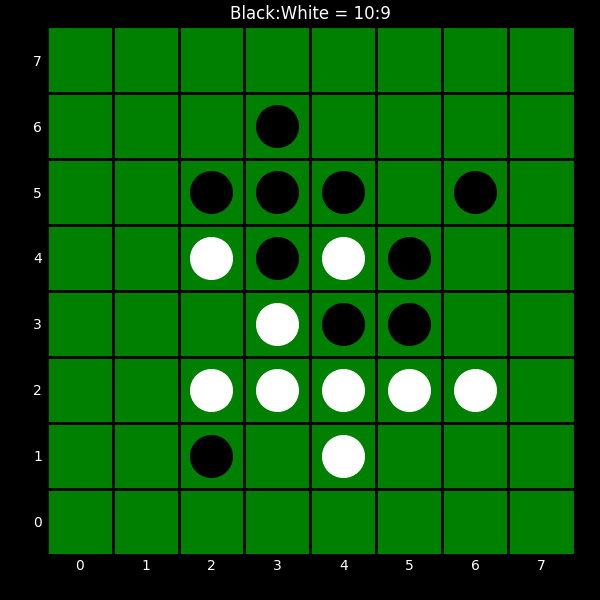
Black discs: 10
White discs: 9